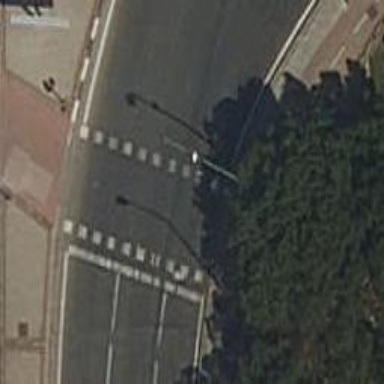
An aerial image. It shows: Traffic signals at road crossing.